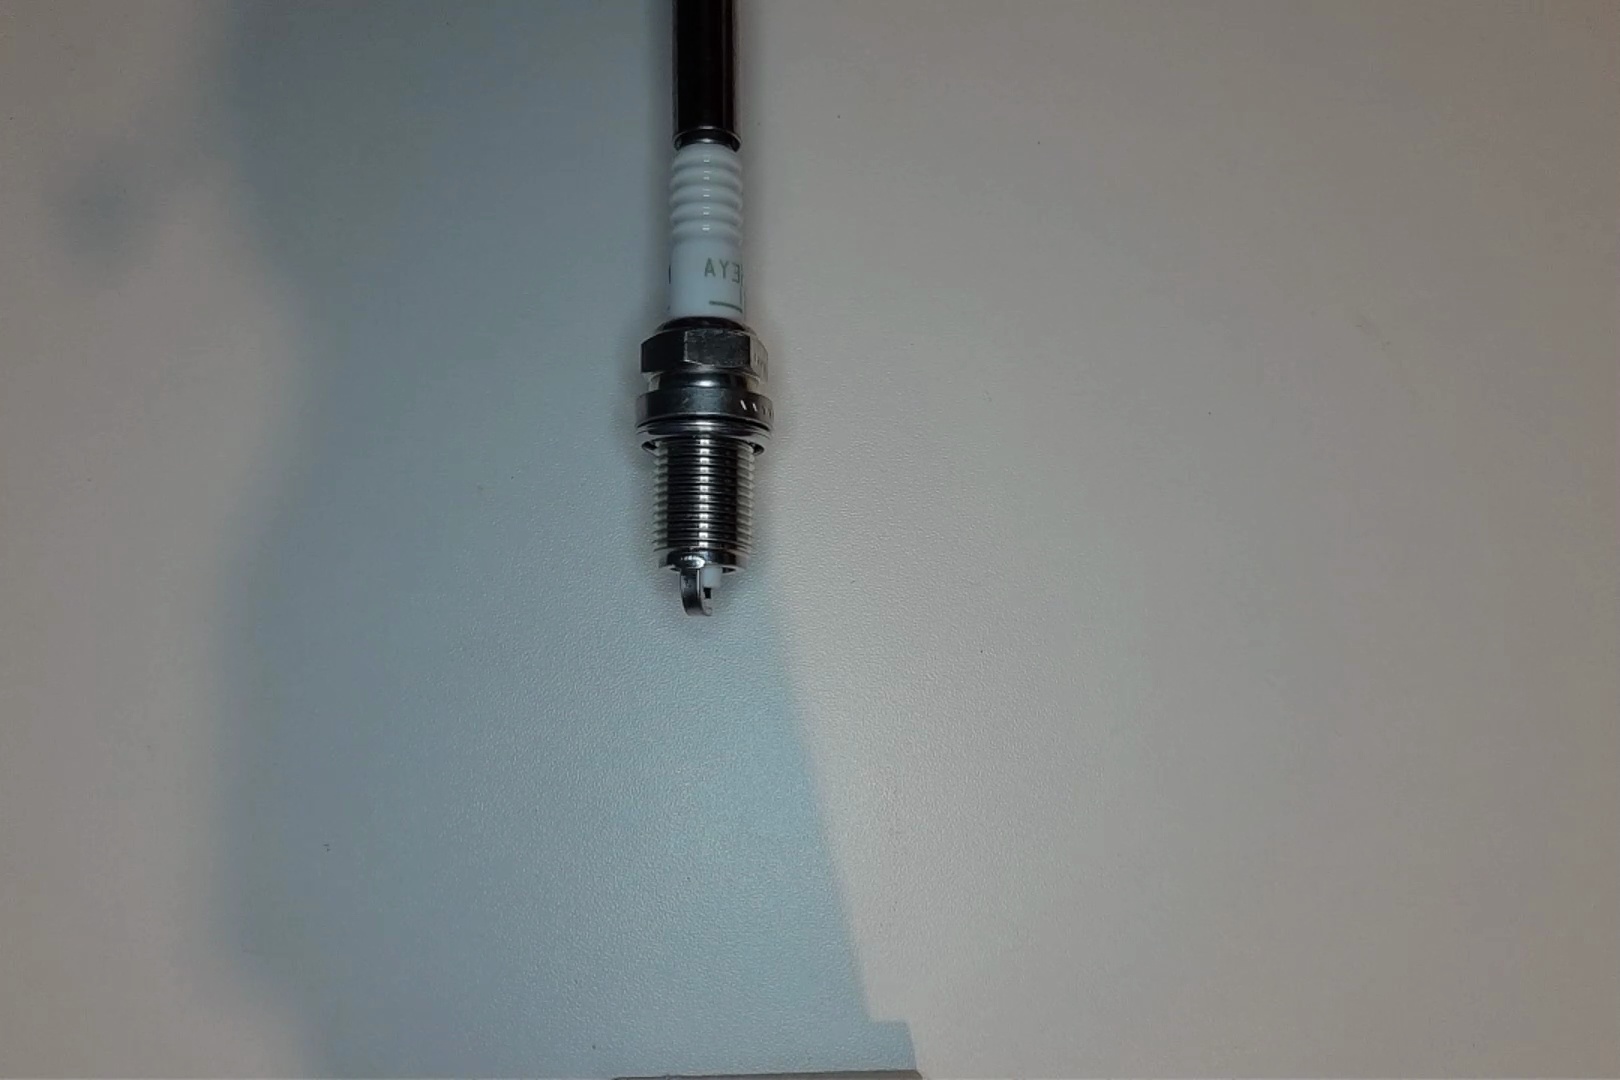
Label: no anomaly